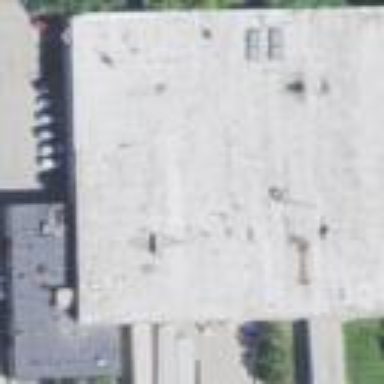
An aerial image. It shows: Commercial building.